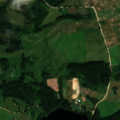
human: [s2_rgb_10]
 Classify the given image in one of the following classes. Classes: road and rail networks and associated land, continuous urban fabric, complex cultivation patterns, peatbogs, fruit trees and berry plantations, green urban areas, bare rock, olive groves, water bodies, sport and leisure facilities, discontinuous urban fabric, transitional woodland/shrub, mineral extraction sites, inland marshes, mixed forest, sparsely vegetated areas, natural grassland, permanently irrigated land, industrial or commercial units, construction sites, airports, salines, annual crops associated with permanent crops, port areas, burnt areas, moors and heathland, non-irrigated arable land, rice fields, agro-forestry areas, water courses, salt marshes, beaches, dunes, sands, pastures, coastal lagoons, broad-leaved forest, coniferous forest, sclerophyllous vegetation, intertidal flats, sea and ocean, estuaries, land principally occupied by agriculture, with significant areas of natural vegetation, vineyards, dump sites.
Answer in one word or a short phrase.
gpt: pastures, land principally occupied by agriculture, with significant areas of natural vegetation, broad-leaved forest, mixed forest, water bodies